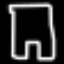
Label: pants